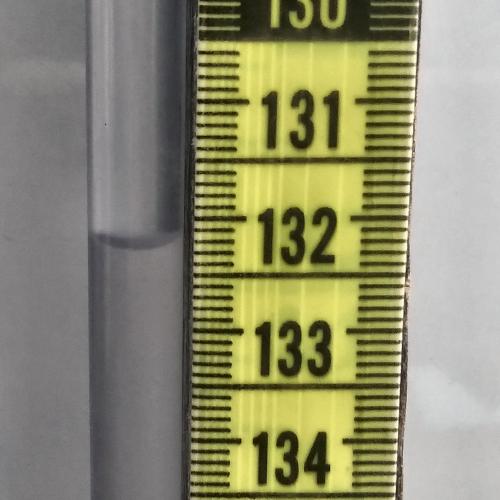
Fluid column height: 132.2 cm